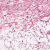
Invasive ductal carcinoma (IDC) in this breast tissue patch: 0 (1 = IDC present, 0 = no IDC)